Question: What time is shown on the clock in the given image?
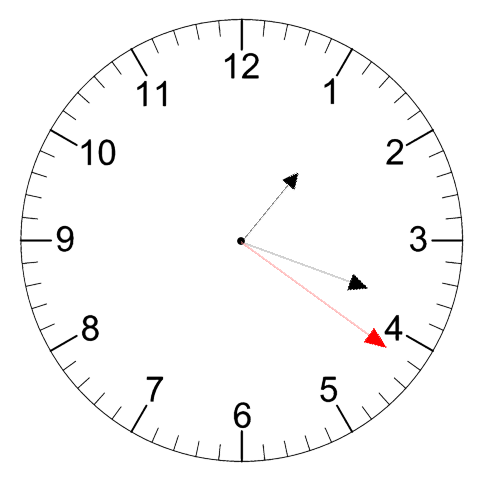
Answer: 01:18:21